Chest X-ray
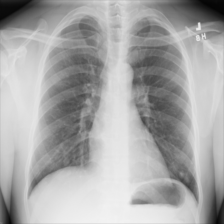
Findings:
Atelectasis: negative
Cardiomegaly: negative
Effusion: negative
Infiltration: negative
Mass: negative
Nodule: positive
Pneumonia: negative
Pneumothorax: negative
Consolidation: negative
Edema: negative
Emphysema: negative
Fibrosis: negative
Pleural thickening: negative
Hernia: negative